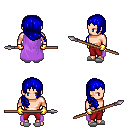
a pixel art fantasy rpg character, male body template, human, light skin, lavender cape, red pants, blue right-swept hairstyle, gold gloves, white slippers, spear, four views (front, back, left, right), 2x2 character sprite sheet, small pixel art, hard edges, no anti-aliasing